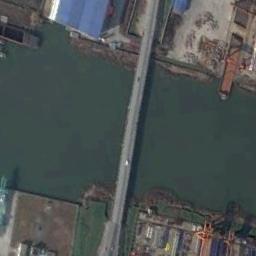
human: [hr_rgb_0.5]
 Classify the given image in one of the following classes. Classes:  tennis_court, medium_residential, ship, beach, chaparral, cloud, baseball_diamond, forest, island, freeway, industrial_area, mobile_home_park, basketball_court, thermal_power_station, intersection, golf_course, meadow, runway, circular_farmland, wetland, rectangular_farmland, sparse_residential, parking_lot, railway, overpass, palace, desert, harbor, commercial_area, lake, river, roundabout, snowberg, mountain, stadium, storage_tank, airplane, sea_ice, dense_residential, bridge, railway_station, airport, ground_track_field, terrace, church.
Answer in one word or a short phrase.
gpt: bridge